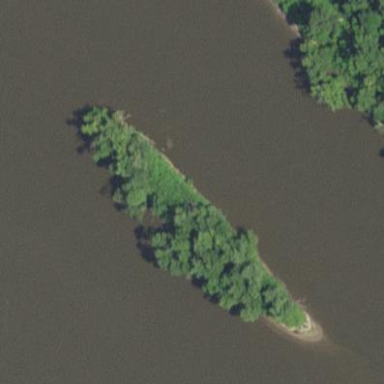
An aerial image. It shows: Islet.